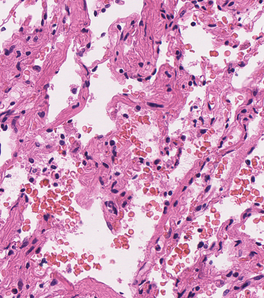
Tumor epithelial tissue: no
Tumor-associated stroma tissue: no
Normal tissue: yes